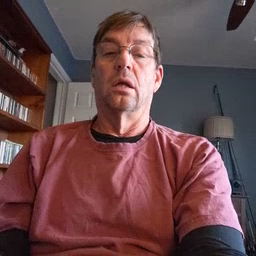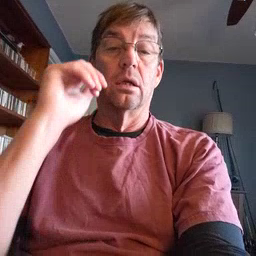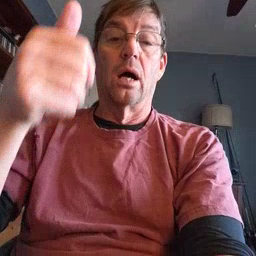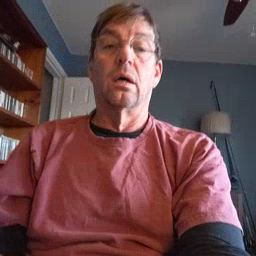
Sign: tomorrow